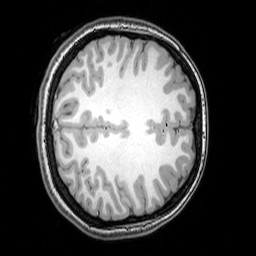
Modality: T1w
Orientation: axial
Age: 20
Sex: female
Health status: healthy
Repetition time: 0.081 s
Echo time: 0.037 s